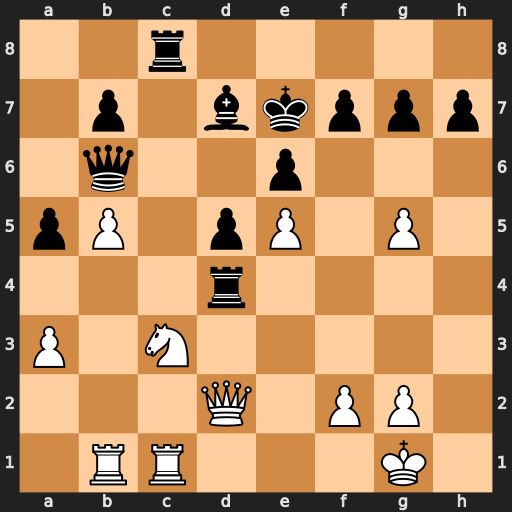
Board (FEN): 2r5/1p1bkppp/1q2p3/pP1pP1P1/3r4/P1N5/3Q1PP1/1RR3K1
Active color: w
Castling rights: -
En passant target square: -
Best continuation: Qe3 Qc5 Na4 Qxc1+ Rxc1 Rxc1+ Qxc1